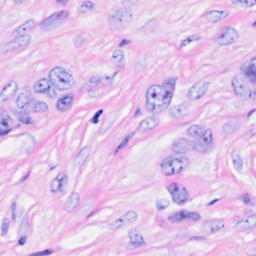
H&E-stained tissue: Breast